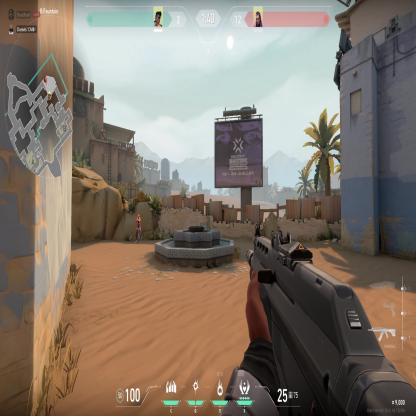
Label: enemy